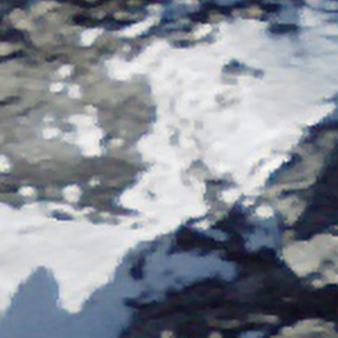
Label: other